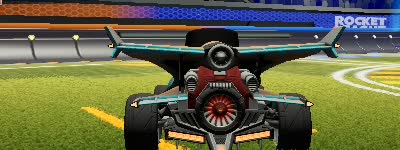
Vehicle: aftershock